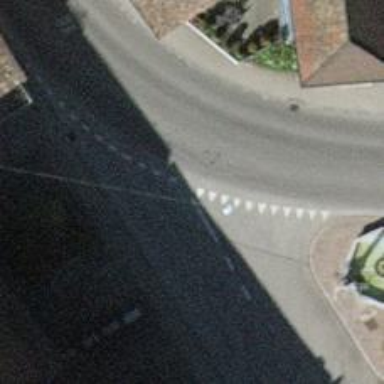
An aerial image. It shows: Road with "give way" sign.